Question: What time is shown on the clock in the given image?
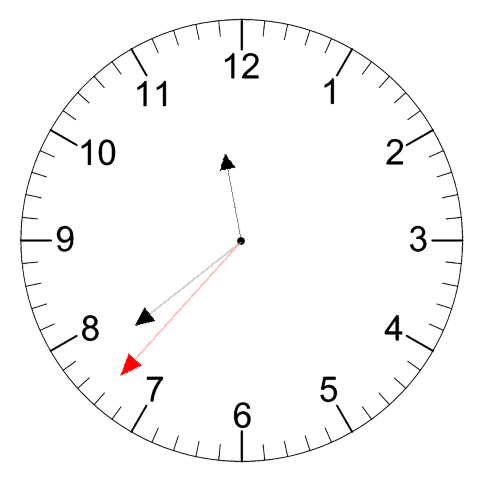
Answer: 11:38:37